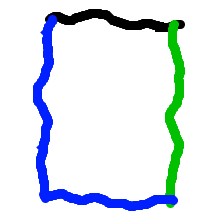
Shape: rectangle